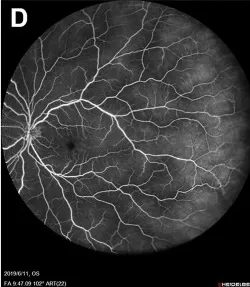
Baseline fundus fluorescein angiography (FFA). (D) Diffuse dye leakage in the late phase with mildly dilated retinal veins.
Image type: ophthalmic_imaging (ophthalmic_angiography)